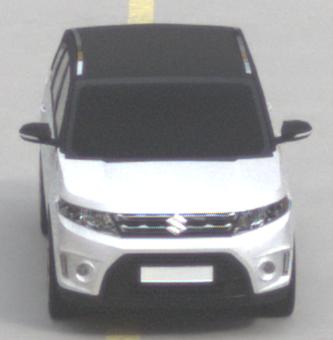
Make: Suzuki
Model: Vitara 1.6
Detailed model: Vitara (LY)
Model produced from: 2015/04
Model produced until: 2018/08
Doors: 5
Color: white
Road condition: dry road
Daytime: morning or afternoon
Contrast: low contrast